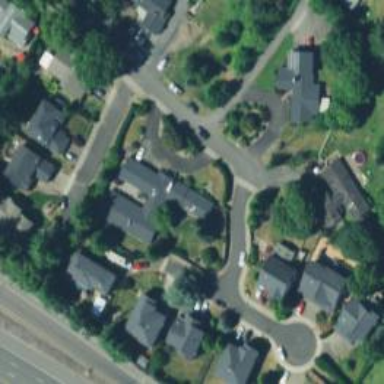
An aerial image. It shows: Residential road with sidewalk on the left.